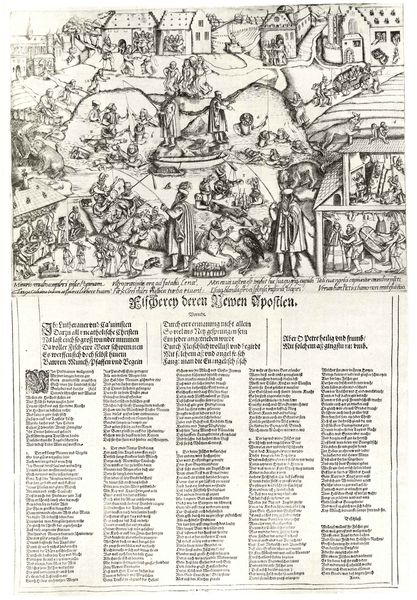
Titel: Fischerey deren Newen Apostlen
Institution: (Seriendruck)
Schlagwörter: mann, umhang, wasser, baden, fluss, frauen, landschaft, menschen, see, stadt, frau, hut, männer, schwarz, strasse, szene, weiss, zeichnung, dach, haus, hund, tier, tiere, weg, wiese, versammlung, alt, bild, feld, felder, häuser, hügel, pfad, wege, mantel, blatt, alltag, arbeit, boot, kahn, karren, turm, holzschnitt, schrift, fischer, dorf, dächer, giebel, grafik, spalten, markt, platz, treiben, wagen, karikatur, deutsch, buch, gesetzt, schwimmen, druck, initialen, radierung, stich, titel, seite, illustration, text, zeitung, initiale, überschrift, angel, darstellung, buchseite, mittelalter, marktplatz, kupferstich, bär, verse, gedruckt, angler, kapitel, angeln, dachpfannen, erzählung, apostel, textspalten, dof, schriftsatz, flattersatz, bildfeld, stadtszene, reim, initialie, angle